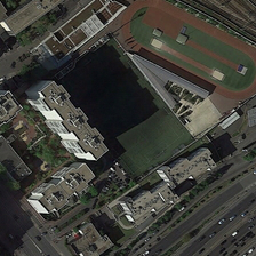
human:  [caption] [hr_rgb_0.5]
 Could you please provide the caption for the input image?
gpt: The playground is behind the teaching building.

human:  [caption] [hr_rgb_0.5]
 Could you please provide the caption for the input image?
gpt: Playground is located behind the building of education.

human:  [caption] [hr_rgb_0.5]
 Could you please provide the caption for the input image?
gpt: There is a road ahead of the school.

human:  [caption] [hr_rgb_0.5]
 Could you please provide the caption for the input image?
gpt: There is a road in front of the school.

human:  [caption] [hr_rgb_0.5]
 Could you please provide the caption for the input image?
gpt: a playground is located behind a teaching building.